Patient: sex M, age 69
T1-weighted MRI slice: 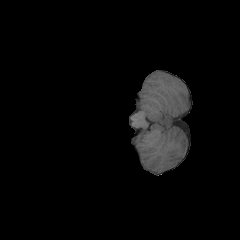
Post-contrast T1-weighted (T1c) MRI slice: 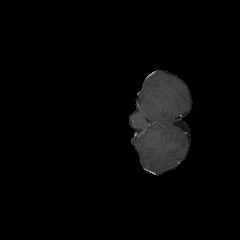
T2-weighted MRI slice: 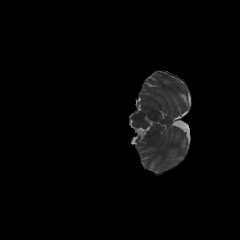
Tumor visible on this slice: no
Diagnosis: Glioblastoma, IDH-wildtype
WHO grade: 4